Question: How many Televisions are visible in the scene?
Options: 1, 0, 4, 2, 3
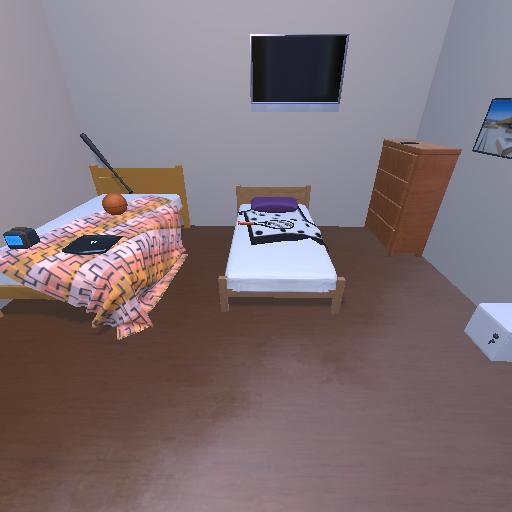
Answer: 1